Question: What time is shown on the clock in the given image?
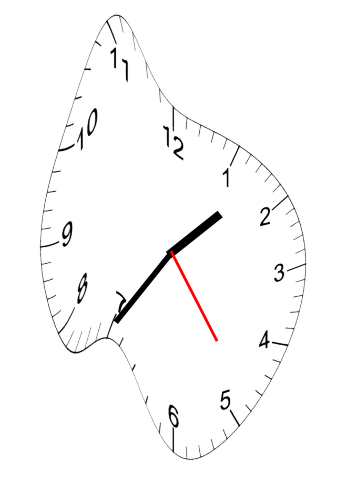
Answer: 01:35:24